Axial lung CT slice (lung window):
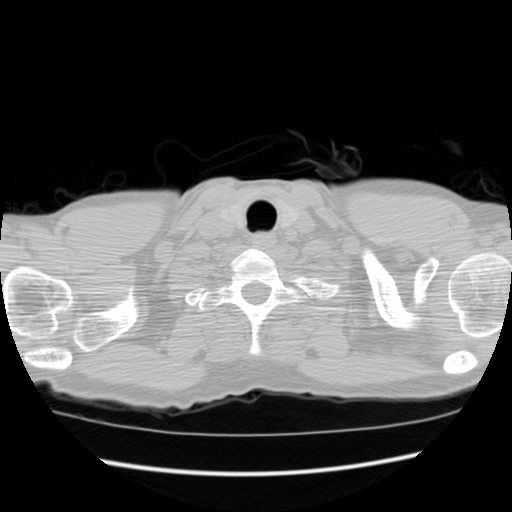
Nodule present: no